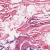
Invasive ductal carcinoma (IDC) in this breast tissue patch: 0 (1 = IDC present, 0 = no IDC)